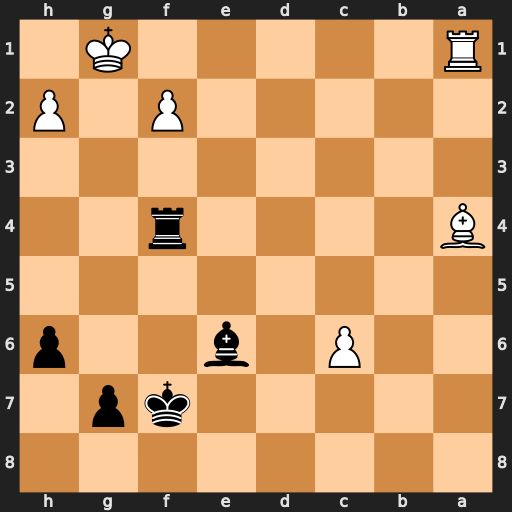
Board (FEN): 8/5kp1/2P1b2p/8/B4r2/8/5P1P/R5K1
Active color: b
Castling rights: -
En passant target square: -
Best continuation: Rg4+ Kf1 Bc4+ Ke1 Rg1+ Kd2 Rxa1